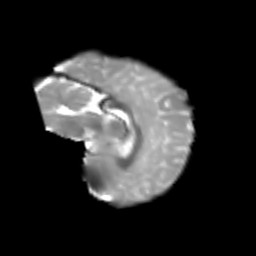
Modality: T2w
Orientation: sagittal
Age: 7
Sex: female
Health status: healthy